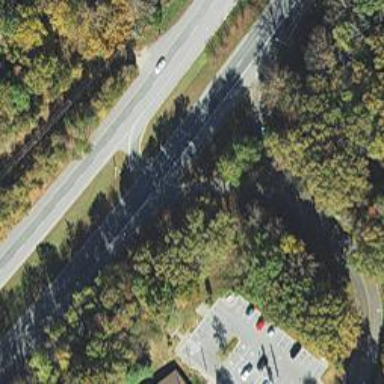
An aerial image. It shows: Trunk link highway.